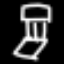
Label: chair